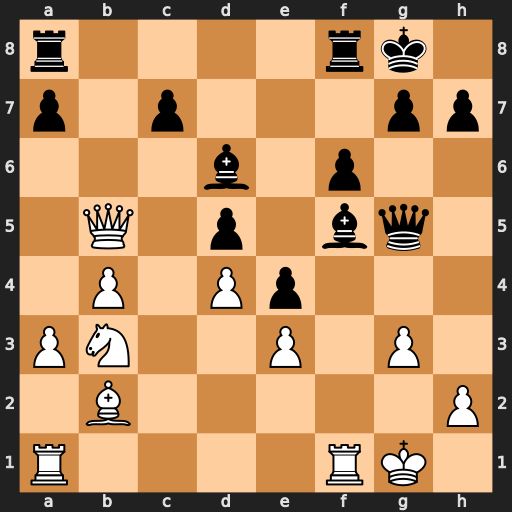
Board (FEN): r4rk1/p1p3pp/3b1p2/1Q1p1bq1/1P1Pp3/PN2P1P1/1B5P/R4RK1
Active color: w
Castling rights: -
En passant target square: -
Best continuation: Qxd5+ Kh8 Rxf5